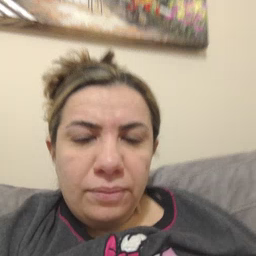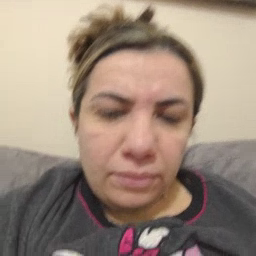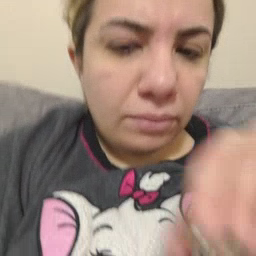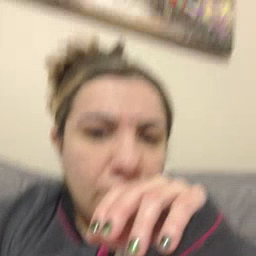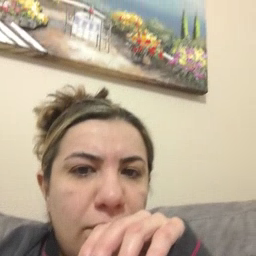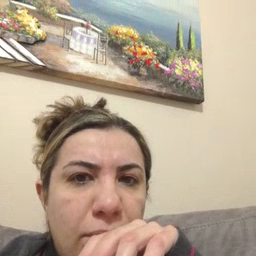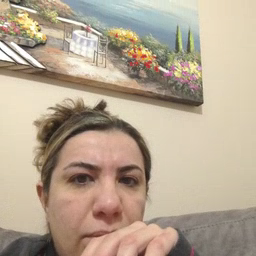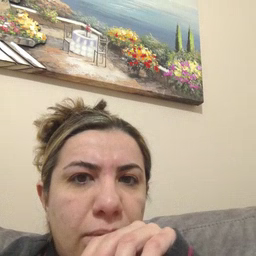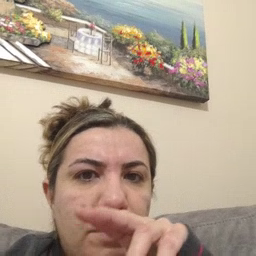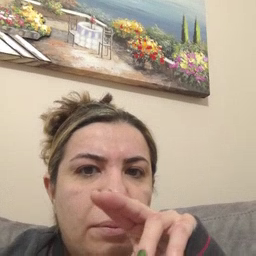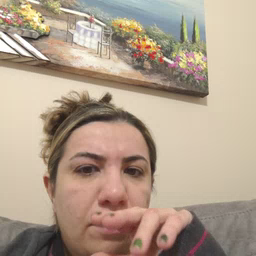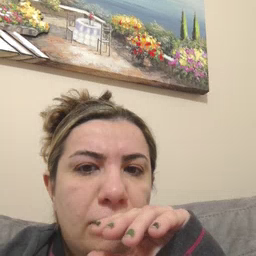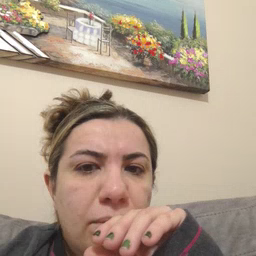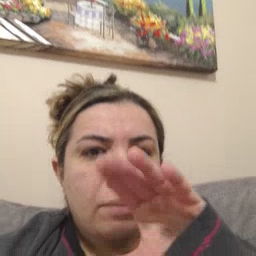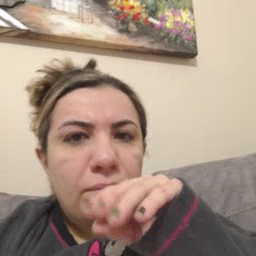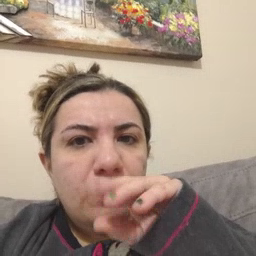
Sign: goose